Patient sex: M
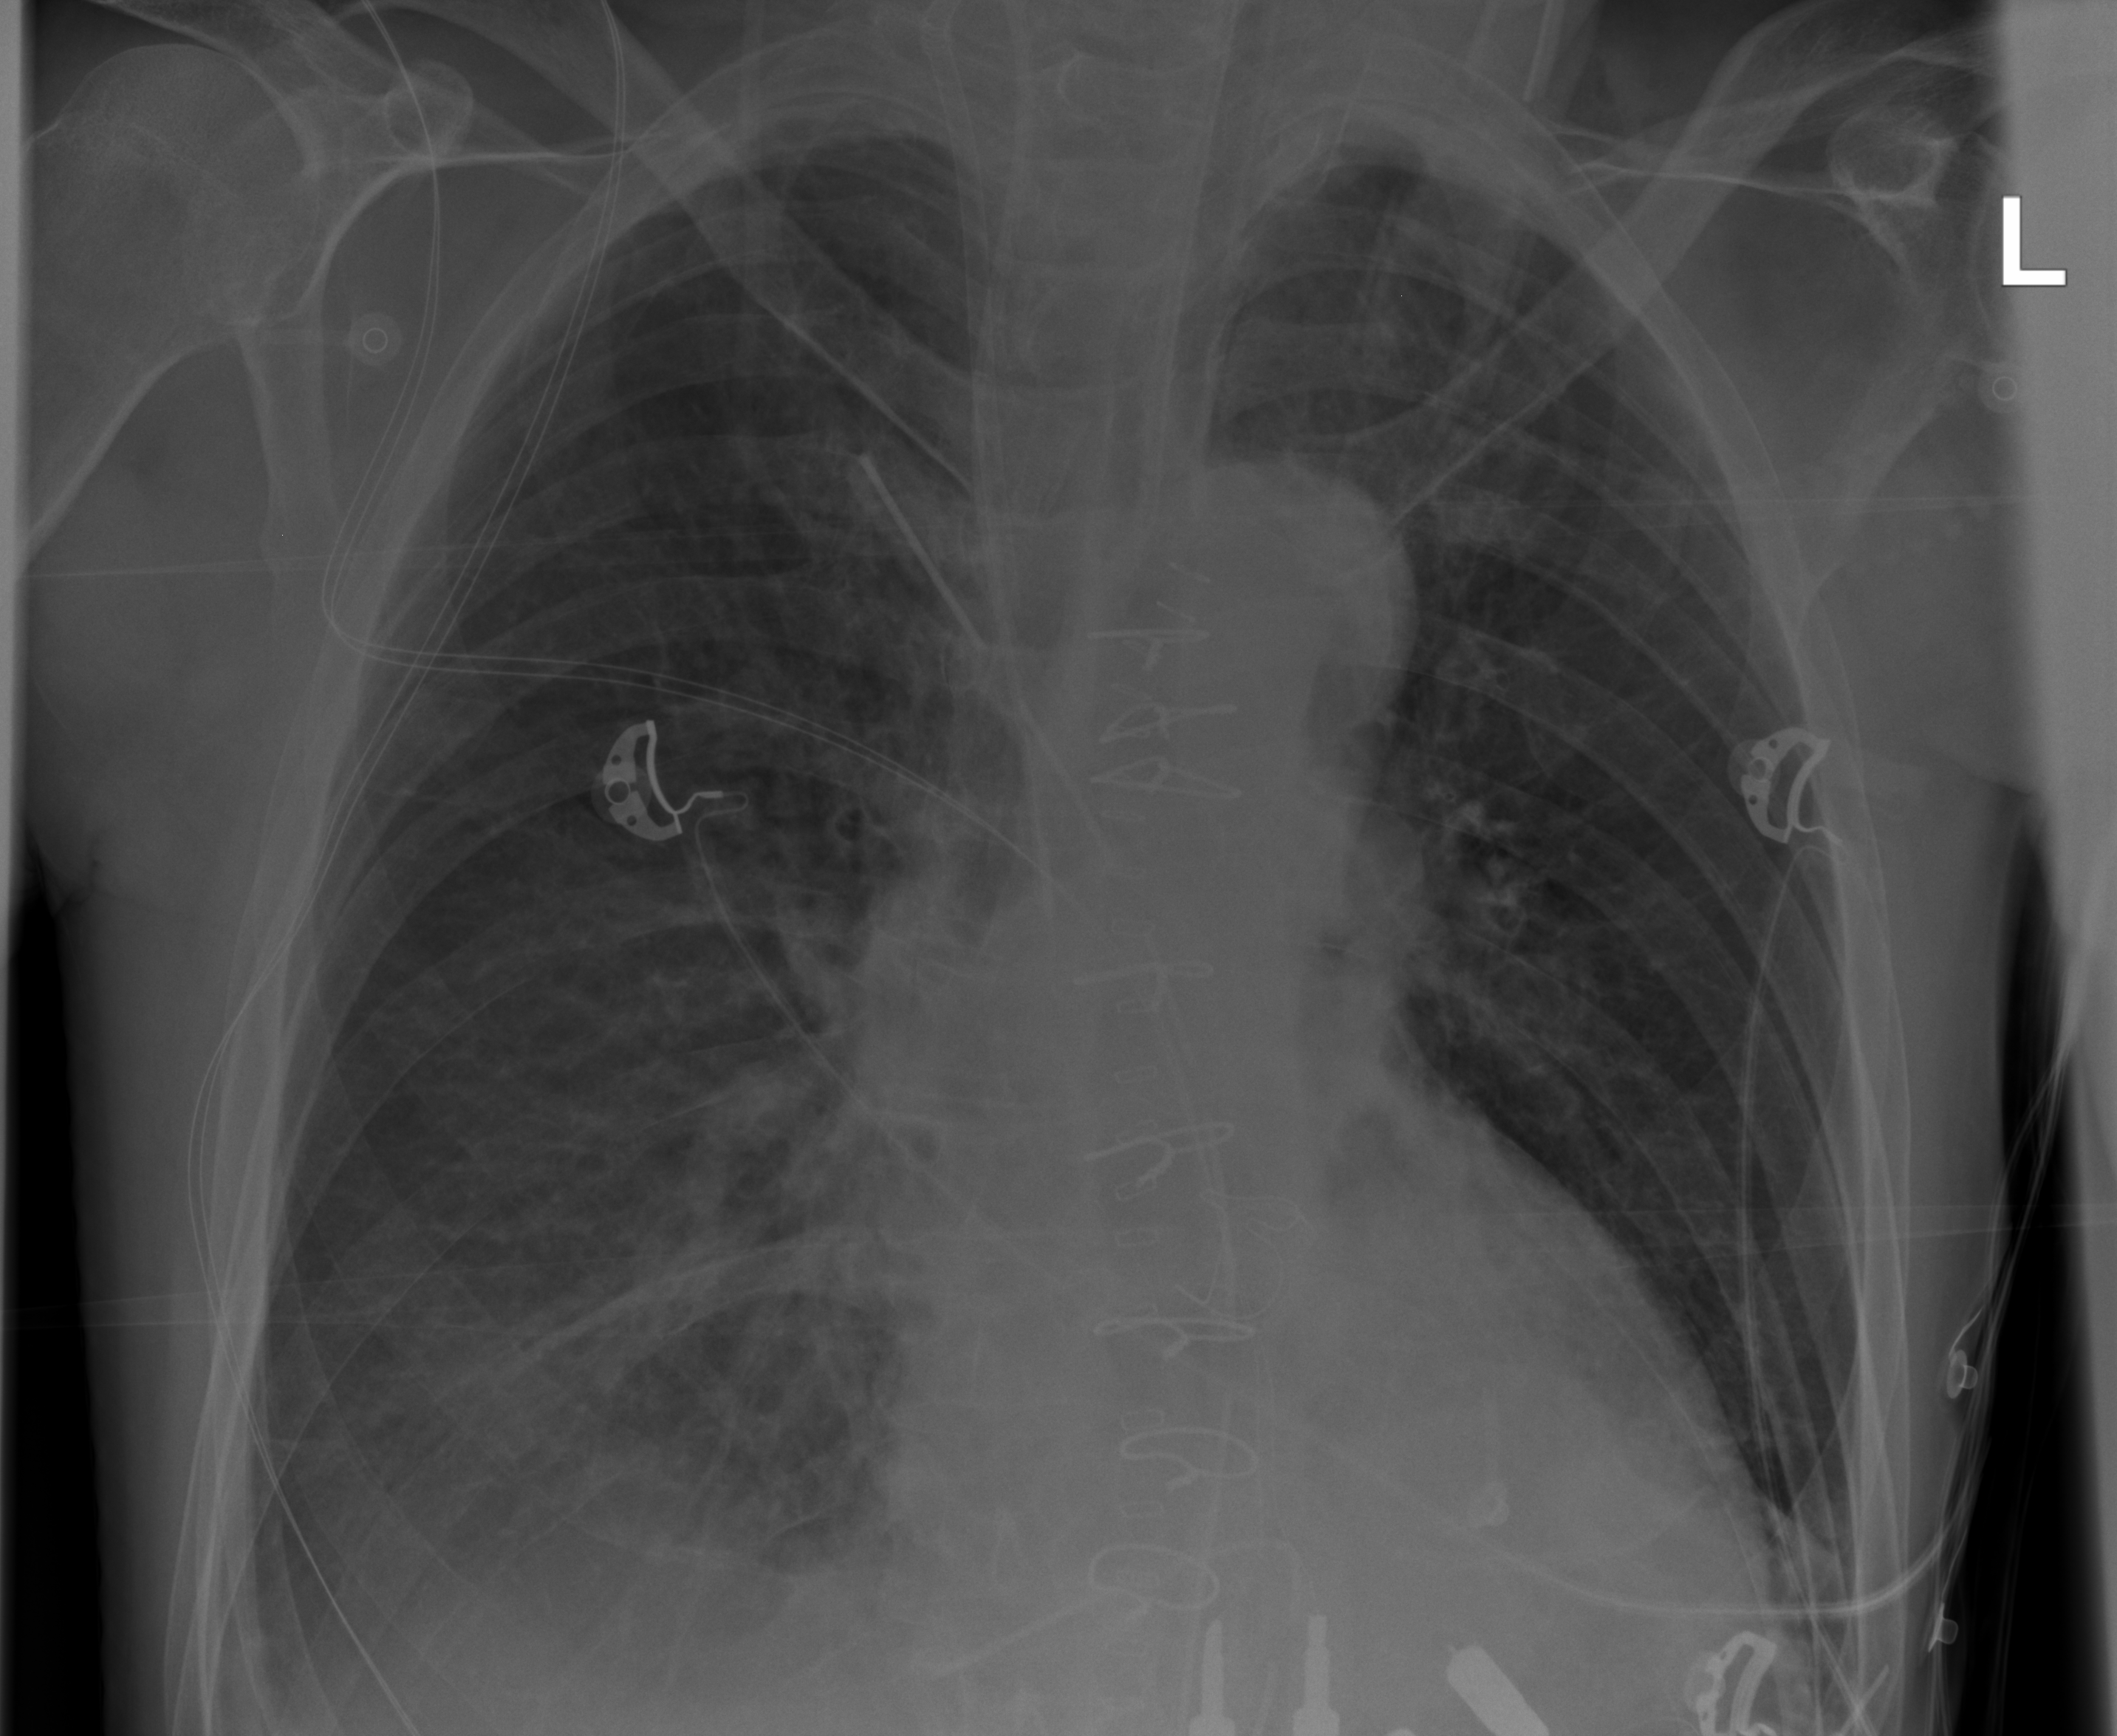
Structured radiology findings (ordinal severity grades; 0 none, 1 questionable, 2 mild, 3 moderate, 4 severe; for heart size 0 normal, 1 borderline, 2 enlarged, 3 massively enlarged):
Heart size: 1
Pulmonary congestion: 2
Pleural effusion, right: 2
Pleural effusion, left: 0
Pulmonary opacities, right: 0
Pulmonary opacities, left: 0
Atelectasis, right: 1
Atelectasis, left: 0